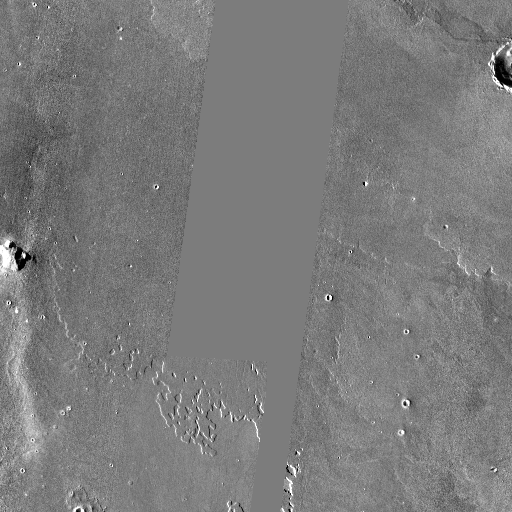
Crater classes present: Background, Other